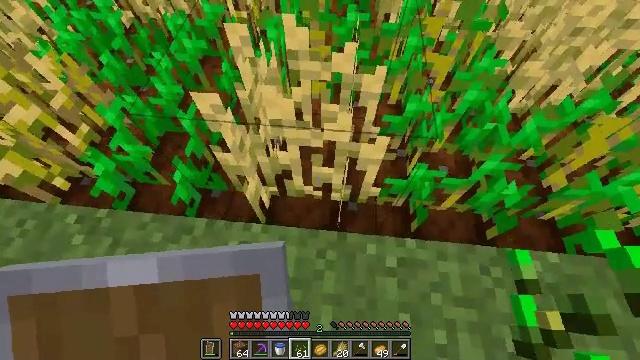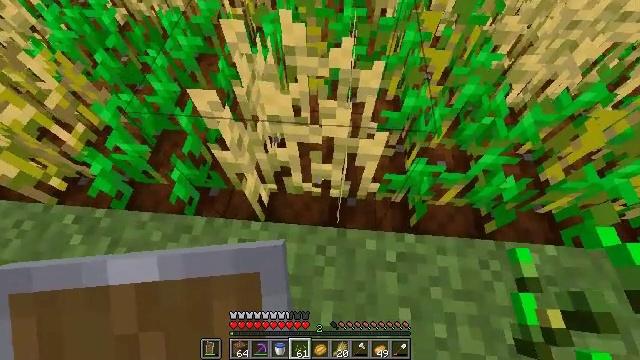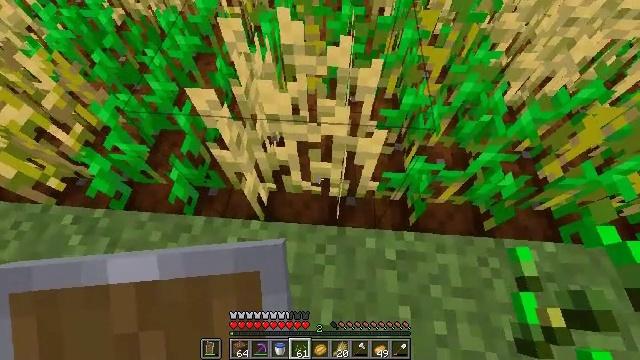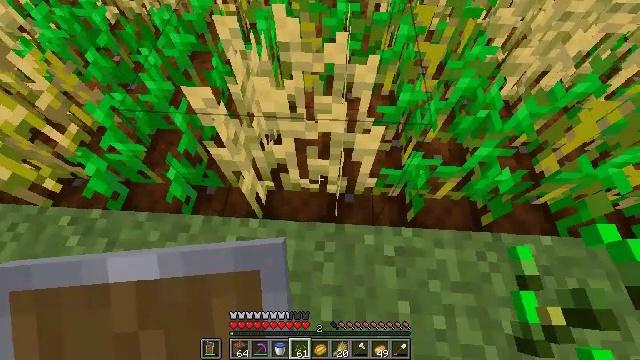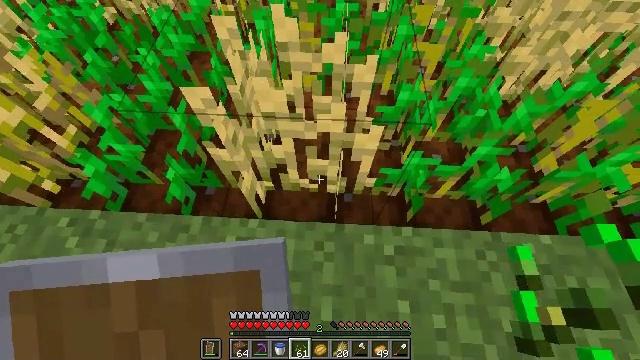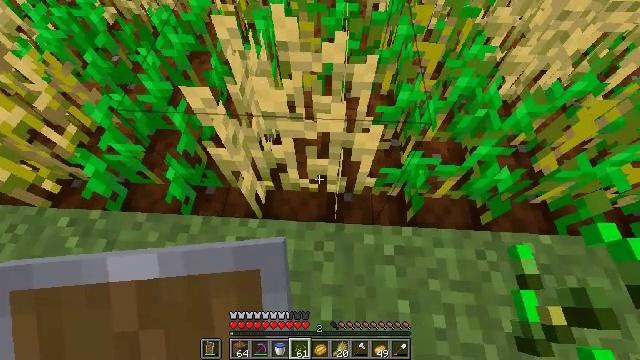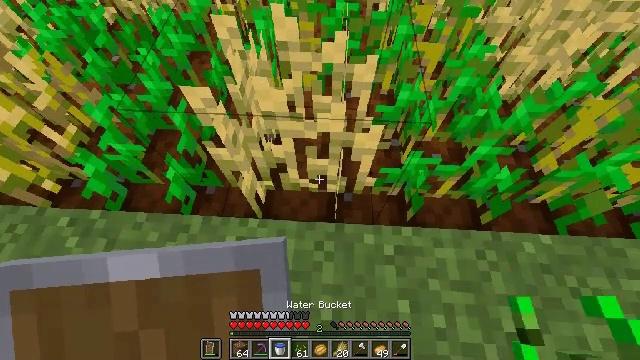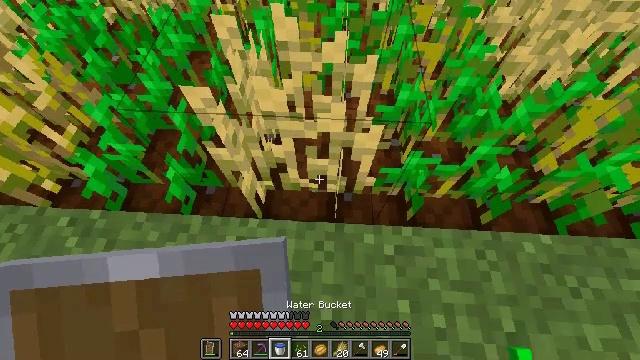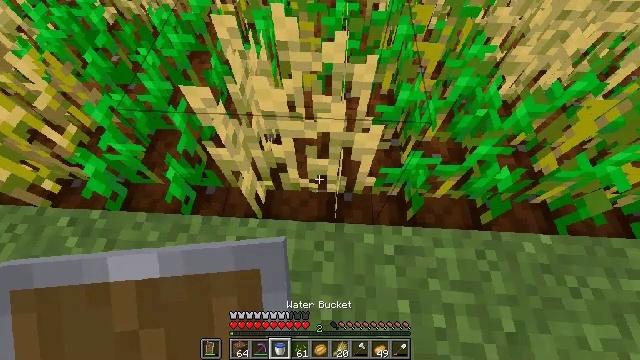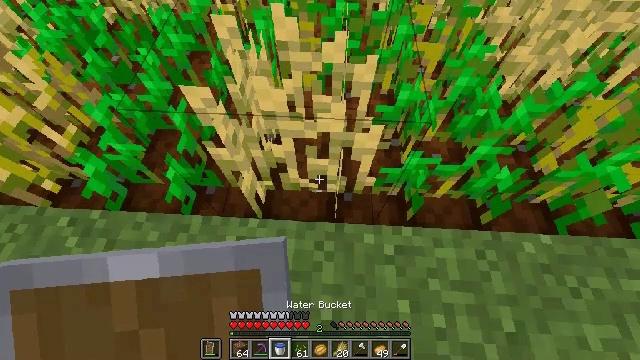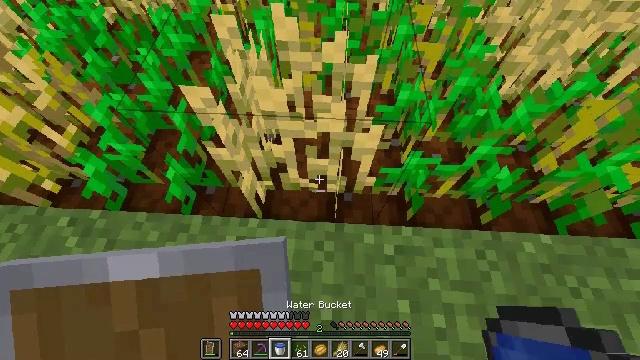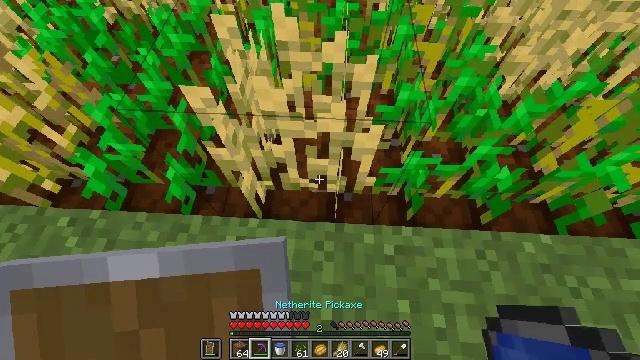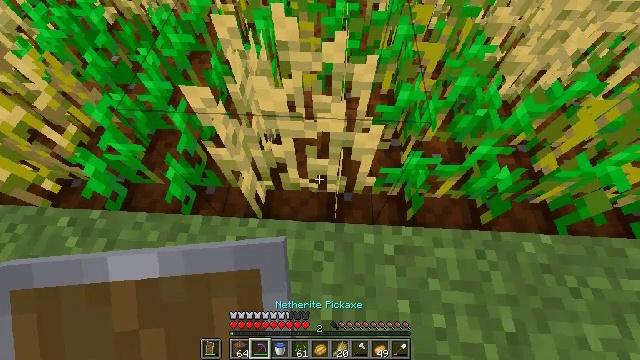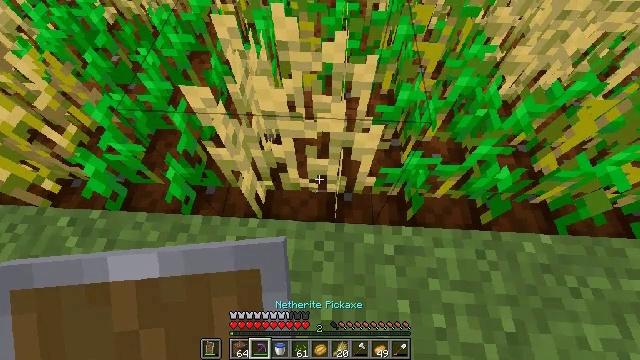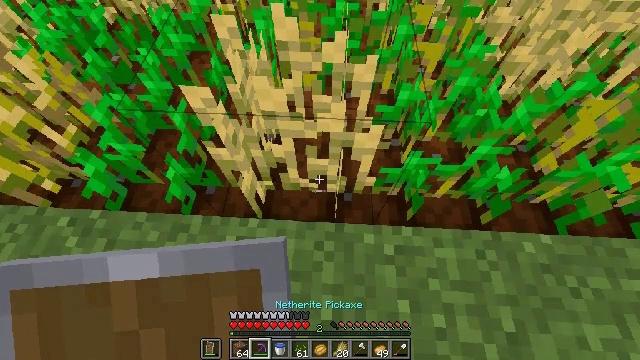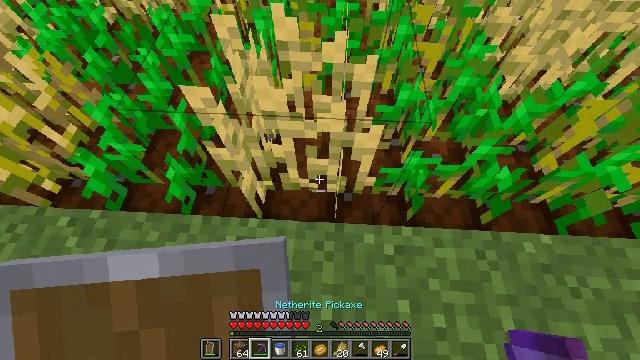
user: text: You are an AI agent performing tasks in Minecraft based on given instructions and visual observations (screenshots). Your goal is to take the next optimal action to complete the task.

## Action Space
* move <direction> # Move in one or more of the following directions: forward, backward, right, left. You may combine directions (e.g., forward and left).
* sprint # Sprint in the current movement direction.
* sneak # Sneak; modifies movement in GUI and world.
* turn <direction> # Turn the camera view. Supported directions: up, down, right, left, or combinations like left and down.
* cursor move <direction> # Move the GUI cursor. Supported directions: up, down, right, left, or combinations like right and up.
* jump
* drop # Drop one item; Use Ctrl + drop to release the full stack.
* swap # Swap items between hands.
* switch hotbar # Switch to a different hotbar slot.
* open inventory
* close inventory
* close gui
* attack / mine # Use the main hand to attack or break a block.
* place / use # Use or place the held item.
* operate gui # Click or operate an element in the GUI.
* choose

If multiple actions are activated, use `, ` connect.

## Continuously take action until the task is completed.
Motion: motion action
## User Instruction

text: Harvest wheat from the field.
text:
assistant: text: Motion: no_op
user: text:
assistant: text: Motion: no_op
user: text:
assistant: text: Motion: no_op
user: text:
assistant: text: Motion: no_op
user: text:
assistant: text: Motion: no_op
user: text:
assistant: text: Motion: no_op
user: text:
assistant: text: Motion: no_op
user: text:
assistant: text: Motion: no_op
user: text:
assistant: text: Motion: no_op
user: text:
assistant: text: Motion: no_op
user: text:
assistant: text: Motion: no_op
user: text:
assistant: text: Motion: no_op
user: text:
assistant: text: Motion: no_op
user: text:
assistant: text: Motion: no_op
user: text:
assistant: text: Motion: no_op
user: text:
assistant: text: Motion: no_op
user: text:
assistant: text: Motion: no_op
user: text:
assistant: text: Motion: no_op
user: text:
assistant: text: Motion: turn left
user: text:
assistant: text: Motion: no_op
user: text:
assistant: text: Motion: no_op
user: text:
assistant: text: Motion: no_op
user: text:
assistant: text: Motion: no_op
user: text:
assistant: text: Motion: no_op
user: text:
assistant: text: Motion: no_op
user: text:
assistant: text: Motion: no_op
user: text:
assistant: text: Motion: no_op
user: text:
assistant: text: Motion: no_op
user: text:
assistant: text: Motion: no_op
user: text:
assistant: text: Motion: attack / mine